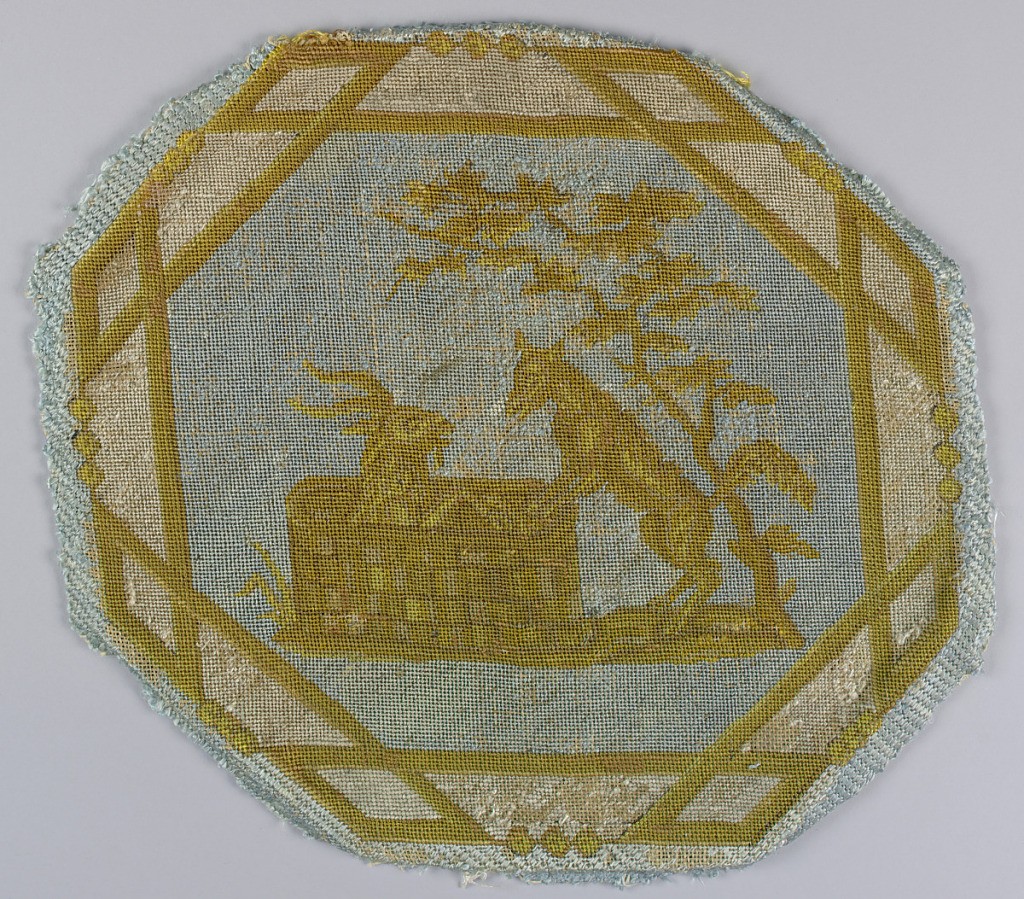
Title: Chair seat
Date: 1800–1810
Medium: linen, silk Technique: counted stitch embroidery
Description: Octagonal medallion of upholstery fabric illustrating a fable by Aesop known as "The Fox and the Goat." The pattern is in white and shades of yellow on a light blue ground.